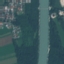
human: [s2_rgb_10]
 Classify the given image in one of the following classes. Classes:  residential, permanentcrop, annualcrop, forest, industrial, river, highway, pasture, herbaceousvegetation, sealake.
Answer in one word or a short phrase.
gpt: River